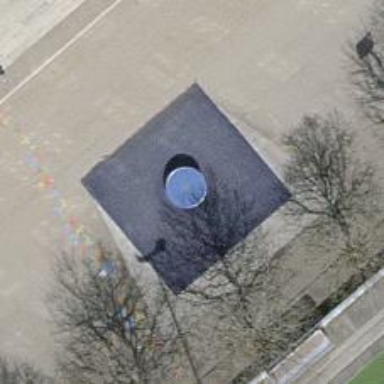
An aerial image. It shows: Playground with roundabout.